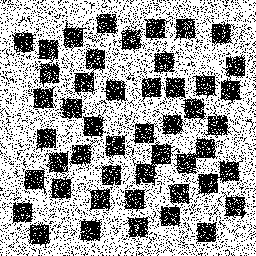
Squares: 48
Triangles: 0
Stars: 0
Total shapes: 48